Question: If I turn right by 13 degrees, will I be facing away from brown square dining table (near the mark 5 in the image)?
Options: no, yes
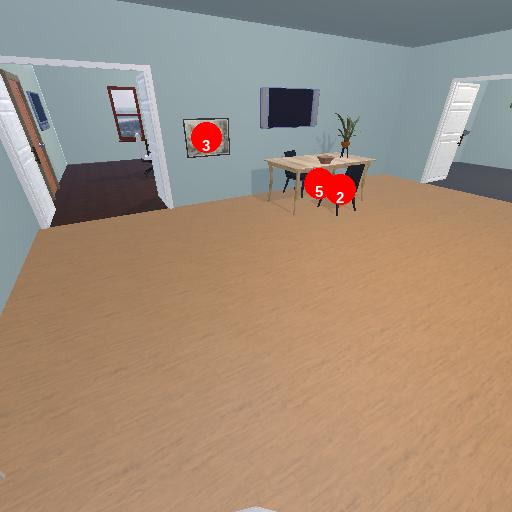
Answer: no